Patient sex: F
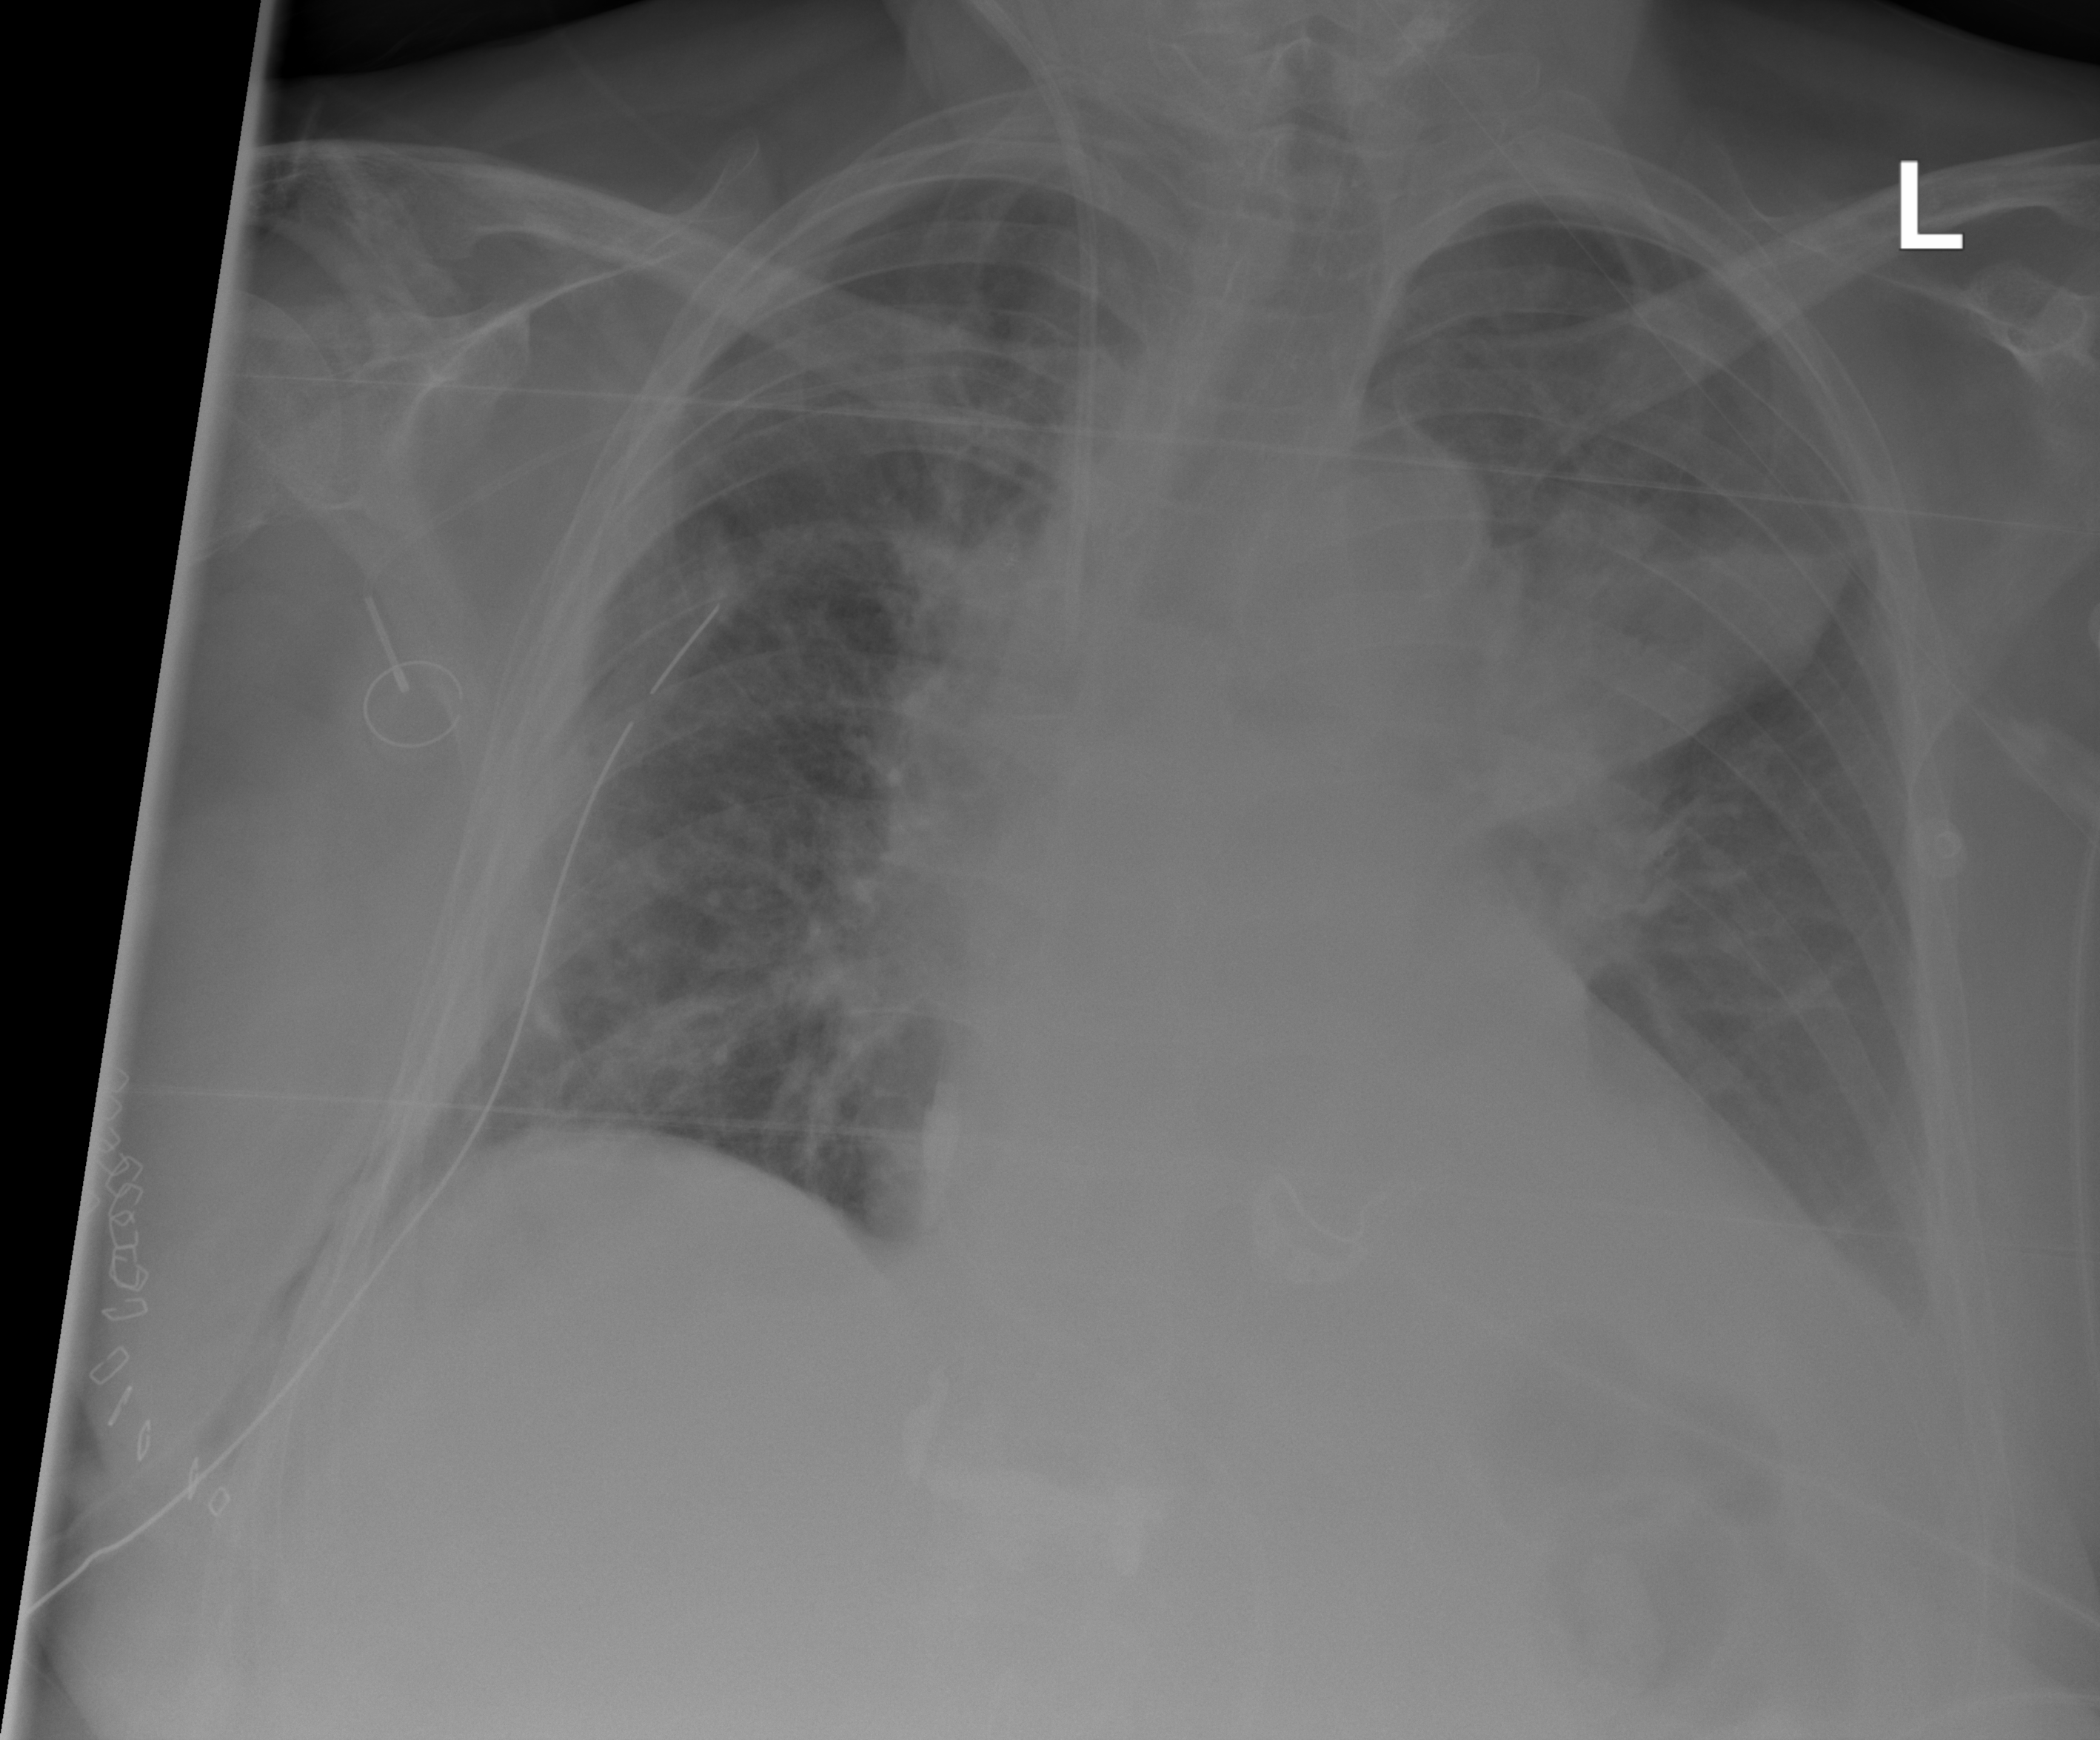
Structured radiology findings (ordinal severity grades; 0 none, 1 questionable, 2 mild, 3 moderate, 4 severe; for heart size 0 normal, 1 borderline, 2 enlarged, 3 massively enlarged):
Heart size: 2
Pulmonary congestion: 1
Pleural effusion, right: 0
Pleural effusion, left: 1
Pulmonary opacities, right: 2
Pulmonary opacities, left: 2
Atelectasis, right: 2
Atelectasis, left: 3